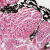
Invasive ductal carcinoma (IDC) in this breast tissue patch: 0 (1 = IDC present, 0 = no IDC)